Question: I have the following pandas dataframe.

I need a for loop to evaluate each cell in pandas Col_B to see if it contains the string 'MM'. If it does contain it, I want the entire value of the cell in Col_B to be entered for Col_C. My desired output would show only the last three rows of Col_C having a value of "500.0MM". When I run the following code, I get:
Code:
'''
for row in range(total_rows):
if df.iloc[row,1].str.contains('MM'):
df.iloc[row,2] = df.iloc[row,1]
else:
pass
'''
Error:
'''
AttributeError Traceback (most recent call last)
<ipython-input-10-e4521d65e7b6> in <module>
1 for row in range(total_rows):
----> 2 if df.iloc[row,1].str.contains('MM'):
3 df.iloc[row,2] = df.iloc[row,1]
4 else:
5 pass
AttributeError: 'str' object has no attribute 'str'
'''
I have tried converting Col_B to string like below before running the loop, but still get the error.
'''
df['Col_B'] = df['Col_B'].astype(str)
'''
I realize looping is probably not the most efficient way and using 'apply' could be best, but I need it to be a loop for other reasons.
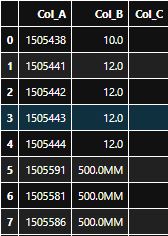
Answer: What do you expect if df.iloc[row,1].str to do? As the error message says, a srting has no attribute 'str'. I think what you want is simply to use the string you just referenced:
'''
if "MM" in df.iloc[row,1]:
'''